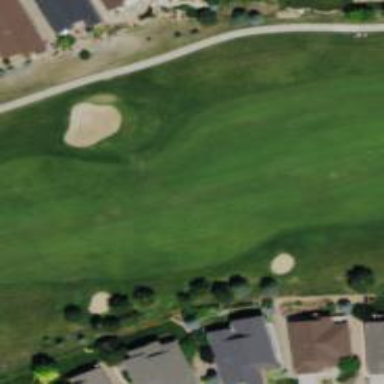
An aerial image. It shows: View of golf hole.